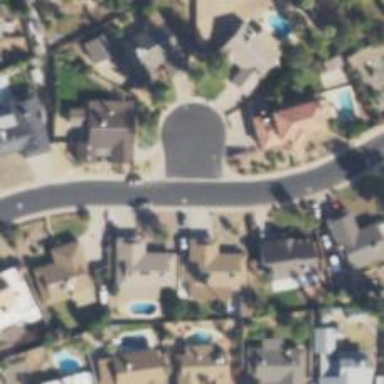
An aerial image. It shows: Residential road with asphalt surface.